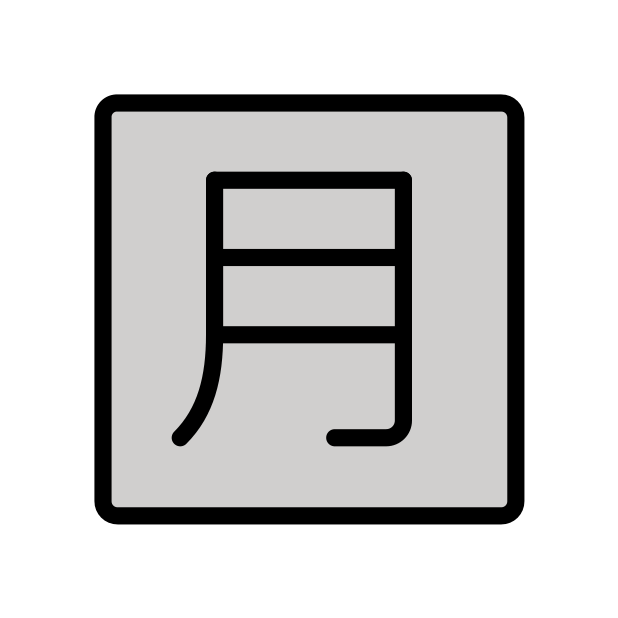
Japanese “monthly amount” button